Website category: jobs
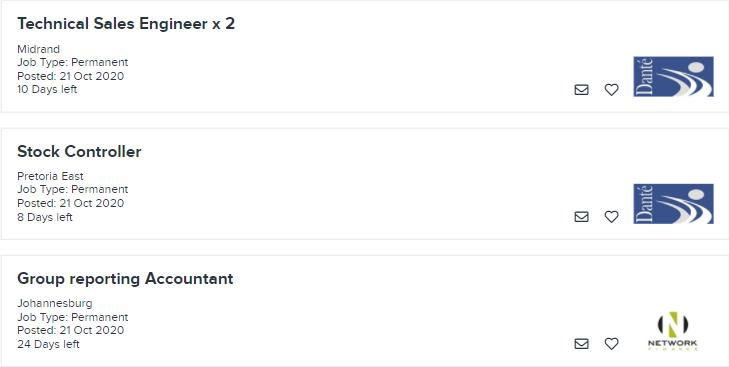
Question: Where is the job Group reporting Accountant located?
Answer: Johannesburg

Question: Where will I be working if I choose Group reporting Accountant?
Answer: Johannesburg

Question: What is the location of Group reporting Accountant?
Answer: Johannesburg

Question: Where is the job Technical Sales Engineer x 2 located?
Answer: Midrand

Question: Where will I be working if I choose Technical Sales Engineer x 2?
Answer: Midrand

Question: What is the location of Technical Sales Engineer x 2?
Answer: Midrand

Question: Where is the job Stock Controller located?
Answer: Pretoria East

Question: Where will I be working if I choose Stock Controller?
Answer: Pretoria East

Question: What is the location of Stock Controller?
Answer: Pretoria East

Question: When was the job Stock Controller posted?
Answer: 21 Oct 2020

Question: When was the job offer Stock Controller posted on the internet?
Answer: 21 Oct 2020

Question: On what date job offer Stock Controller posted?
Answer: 21 Oct 2020

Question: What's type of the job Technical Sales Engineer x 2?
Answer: Job Type: Permanent

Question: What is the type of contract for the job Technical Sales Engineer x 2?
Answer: Job Type: Permanent

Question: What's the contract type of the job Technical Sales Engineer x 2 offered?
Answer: Job Type: Permanent

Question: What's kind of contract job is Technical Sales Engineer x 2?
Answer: Job Type: Permanent

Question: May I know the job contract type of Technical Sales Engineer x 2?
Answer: Job Type: Permanent

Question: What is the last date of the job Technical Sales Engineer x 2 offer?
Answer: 10 Days left

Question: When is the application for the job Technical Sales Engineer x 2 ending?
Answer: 10 Days left

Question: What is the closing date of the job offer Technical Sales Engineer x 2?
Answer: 10 Days left

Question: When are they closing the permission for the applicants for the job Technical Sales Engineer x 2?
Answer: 10 Days left

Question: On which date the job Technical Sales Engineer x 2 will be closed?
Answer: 10 Days left

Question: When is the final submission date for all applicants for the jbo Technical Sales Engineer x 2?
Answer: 10 Days left

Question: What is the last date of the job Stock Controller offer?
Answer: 8 Days left

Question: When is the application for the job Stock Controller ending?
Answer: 8 Days left

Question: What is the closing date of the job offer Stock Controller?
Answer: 8 Days left

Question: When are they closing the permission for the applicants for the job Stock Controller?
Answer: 8 Days left

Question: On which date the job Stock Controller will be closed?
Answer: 8 Days left

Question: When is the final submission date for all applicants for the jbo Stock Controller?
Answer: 8 Days left

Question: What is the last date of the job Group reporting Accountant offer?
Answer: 24 Days left

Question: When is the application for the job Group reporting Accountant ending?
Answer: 24 Days left

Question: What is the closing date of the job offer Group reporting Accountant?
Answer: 24 Days left

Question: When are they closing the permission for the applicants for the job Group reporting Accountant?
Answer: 24 Days left

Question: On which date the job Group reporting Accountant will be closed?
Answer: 24 Days left

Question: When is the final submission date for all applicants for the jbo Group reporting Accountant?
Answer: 24 Days left

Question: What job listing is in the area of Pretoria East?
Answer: Stock Controller

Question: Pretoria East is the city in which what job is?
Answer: Stock Controller

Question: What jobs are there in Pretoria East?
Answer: Stock Controller

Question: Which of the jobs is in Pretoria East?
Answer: Stock Controller

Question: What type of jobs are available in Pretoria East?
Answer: Stock Controller

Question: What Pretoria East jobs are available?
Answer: Stock Controller

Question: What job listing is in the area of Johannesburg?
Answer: Group reporting Accountant

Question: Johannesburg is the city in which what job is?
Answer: Group reporting Accountant

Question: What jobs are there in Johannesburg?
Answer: Group reporting Accountant

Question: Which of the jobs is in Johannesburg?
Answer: Group reporting Accountant

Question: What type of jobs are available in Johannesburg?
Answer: Group reporting Accountant

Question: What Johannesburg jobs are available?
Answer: Group reporting Accountant

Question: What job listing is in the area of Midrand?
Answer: Technical Sales Engineer x 2

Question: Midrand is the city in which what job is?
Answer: Technical Sales Engineer x 2

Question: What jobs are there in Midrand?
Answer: Technical Sales Engineer x 2

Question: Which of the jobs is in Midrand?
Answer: Technical Sales Engineer x 2

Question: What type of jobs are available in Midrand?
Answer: Technical Sales Engineer x 2

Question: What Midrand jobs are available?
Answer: Technical Sales Engineer x 2